Field crop: tomato
Growth stage: 1
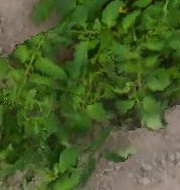
Species: tomato